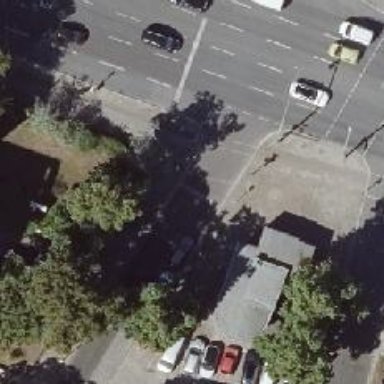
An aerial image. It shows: Road with traffic signals for signaling.